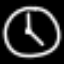
Label: clock